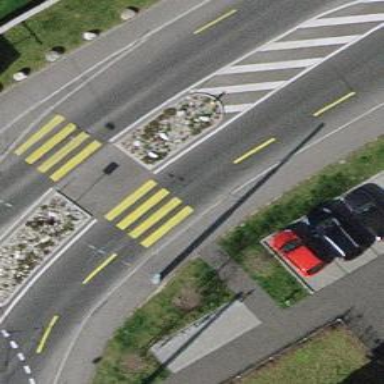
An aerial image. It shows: Primary highway with dedicated lane for cyclists.